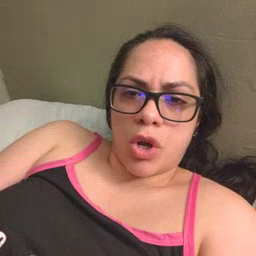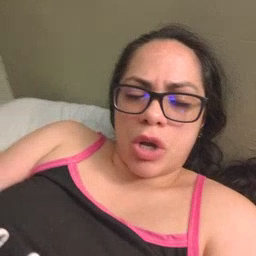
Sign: shower